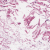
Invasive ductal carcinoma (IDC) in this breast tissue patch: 0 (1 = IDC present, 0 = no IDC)